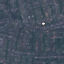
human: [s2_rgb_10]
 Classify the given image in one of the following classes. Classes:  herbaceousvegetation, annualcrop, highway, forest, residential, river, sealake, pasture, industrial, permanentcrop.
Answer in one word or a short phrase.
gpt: Residential